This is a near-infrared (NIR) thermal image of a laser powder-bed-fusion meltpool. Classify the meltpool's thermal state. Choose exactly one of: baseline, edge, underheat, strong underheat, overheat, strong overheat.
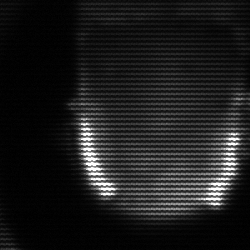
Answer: baseline